Question: Is it possible to automate a program in windows and run a sequential click of each control and buttton. for example click some radiobutton to configure some setting and press enter.
For an example, Is it possible if i run this cauculator program once a day click 1+1 then click equal and close this program after it finished execution or at a certain amount of time for example 1 15 minute

Add More information : i have a program that my boss want to run this once a day. I have to click the same radio button setting everyday and press enter. i have no source code of it i am just an end user. i am looking for a way to automate this
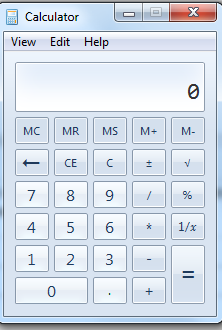
Answer: Not sure what you really intend, but <URL> might be your weapon of choice for the automation part. The scheduling can also be done in AutoHotKey or with the Windows inbuilt task scheduler.